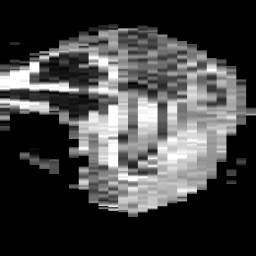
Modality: ADC
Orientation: sagittal
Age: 62
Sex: male
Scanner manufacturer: philips
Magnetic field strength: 3 T
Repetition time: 4.128 s
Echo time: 0.06165 s